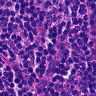
Metastatic tissue present: no